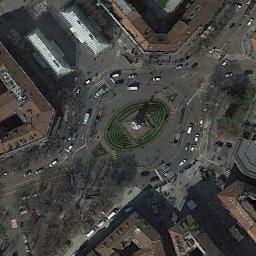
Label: roundabout